Current action and preconditions to check: path_clear

Your task: For each precondition in the list above, predict whether it will hold at this action.

Consider the current scene as observed from the mobile robot's camera, and analyze the predicted future states of all dynamic agents (e.g., people, animals, vehicles, or any moving entities) within the NEXT SECOND.

IMPORTANT: Only answer "very likely" if you are absolutely certain—based on strong, clear evidence—that a dynamic agent will violate the precondition in the predicted future state. Do NOT answer "very likely" for unlikely, ambiguous, or low-probability risks.

Ask yourself for each precondition: Is there a high probability, with clear and convincing evidence, that the predicted future states of any dynamic agent will interfere with the predicted future state of the currently executing action within the NEXT SECOND, causing that precondition to fail?

Assess the risk level based on these predictions. Use "likely" or "very likely" if motions create a clear risk of interference.

Use "neutral" or "improbable" if agents are nearby but their predicted paths are clearly diverging or non-conflicting.

Failure Risk Categories: "very improbable", "improbable", "neutral", "likely", "very likely"

Answer Format: Output ONLY the probability_of_failure value from these categories: "very improbable", "improbable", "neutral", "likely", "very likely"

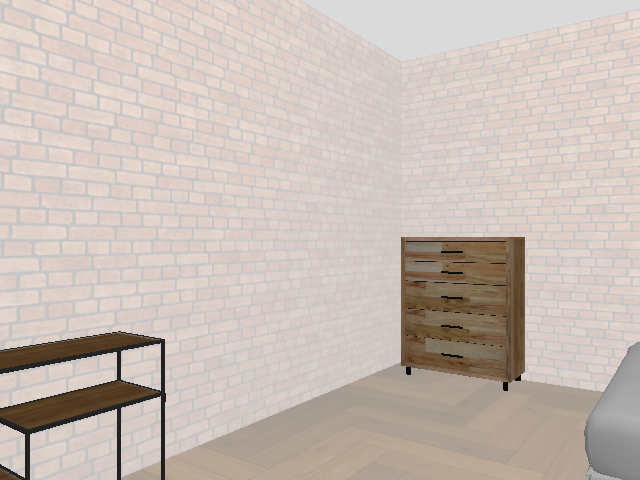

Answer: very improbable